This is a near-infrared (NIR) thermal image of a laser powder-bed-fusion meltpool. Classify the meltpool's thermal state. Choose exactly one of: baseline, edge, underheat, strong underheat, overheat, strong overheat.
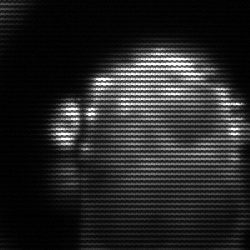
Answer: baseline